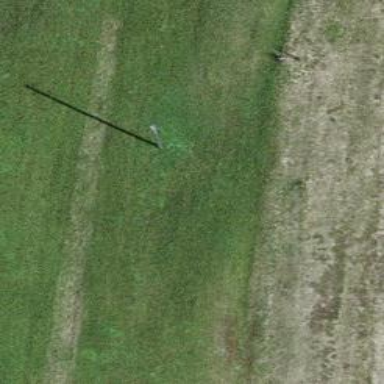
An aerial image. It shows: Minor power line.